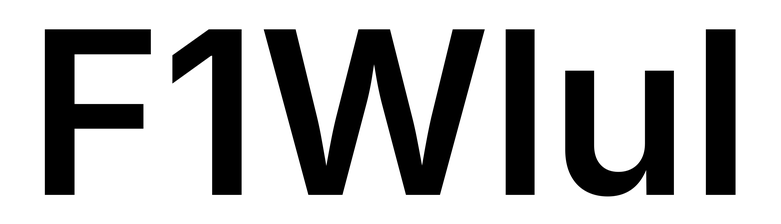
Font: Inter_SemiBold